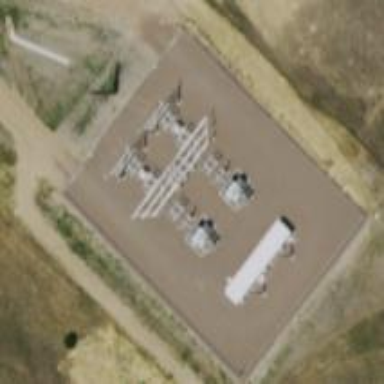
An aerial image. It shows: Power substation.